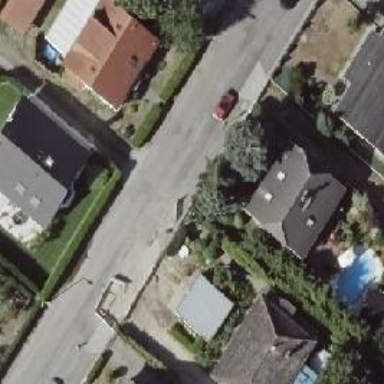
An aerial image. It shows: Smooth asphalt road in residential area.